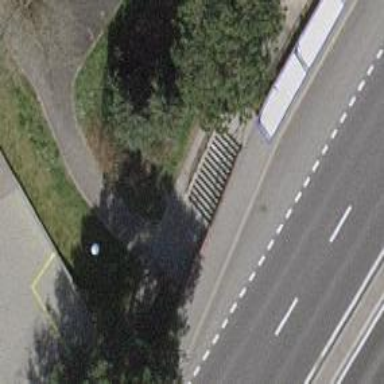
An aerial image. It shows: Concrete steps.